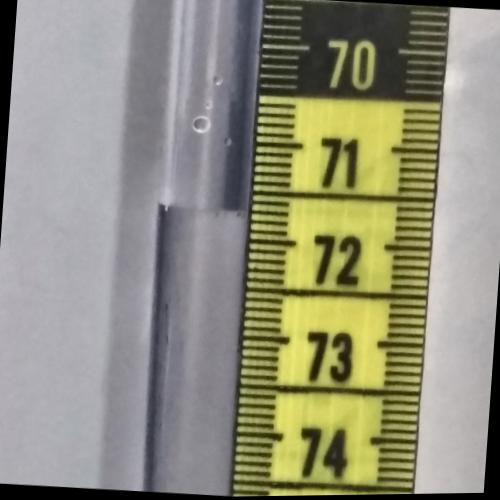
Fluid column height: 71.7 cm